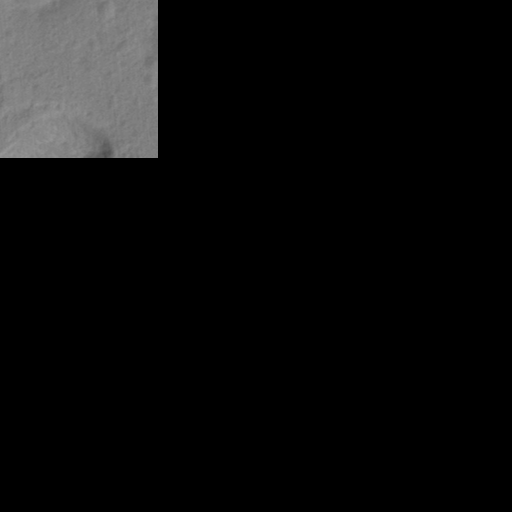
Objects detected: cone